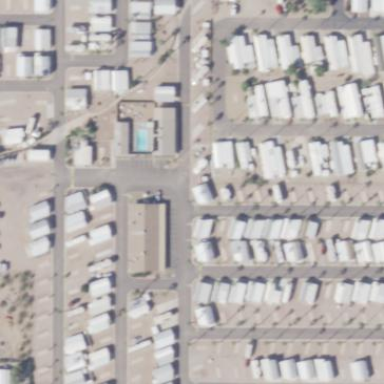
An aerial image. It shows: Mobile residential area.